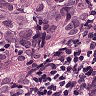
Metastatic tissue present: yes